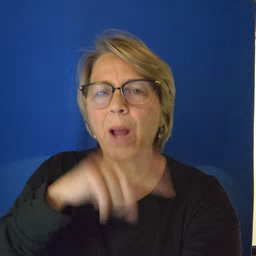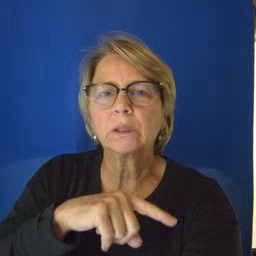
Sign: mouse